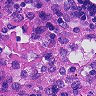
Metastatic tissue present: no